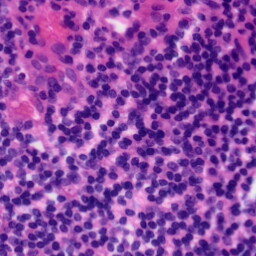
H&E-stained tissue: Tonsil